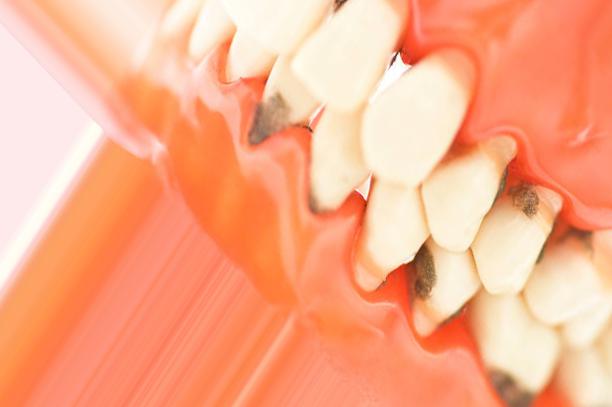
Condition: Caries